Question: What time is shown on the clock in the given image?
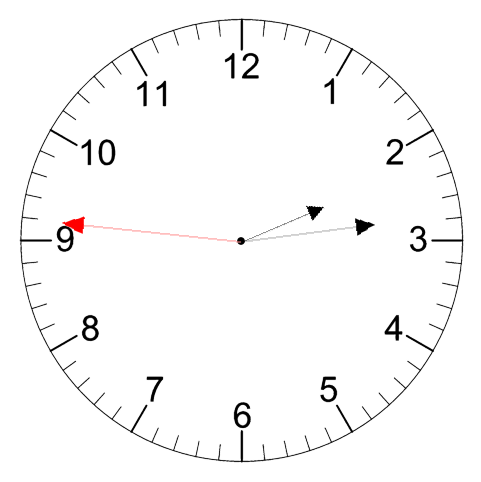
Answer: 02:13:46